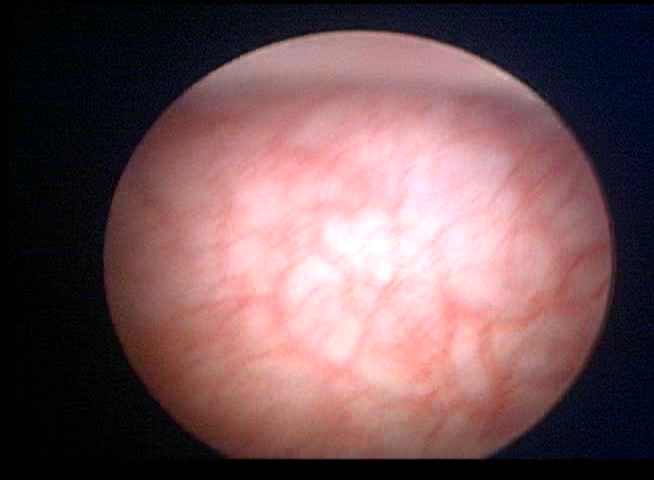
Modality: WLC
Class: Normal mucosa
Bladder cancer association: No